三年级 · 度量几何学
根据图形写分数。

图形 $\mathrm{A}$ 占大正方形的 ( ) , 图形 $\mathrm{B}$ 占大正方形的 ( ), 图形 $\mathrm{C}$ 占大正方形的 (

图形 D 占大正方形的(
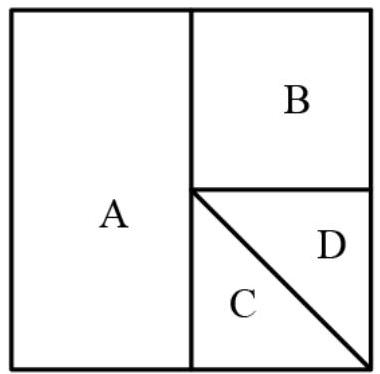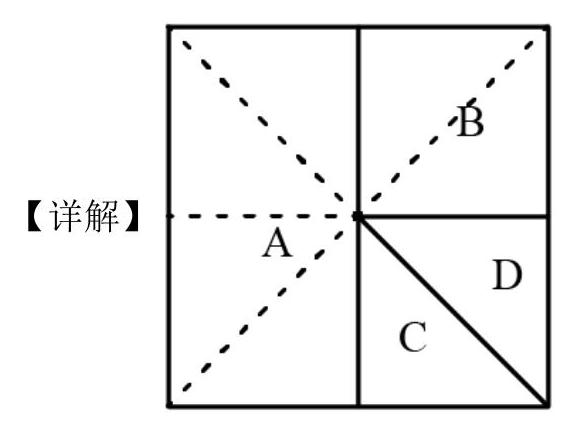
答案: $\quad \frac{4}{8} / \frac{2}{4} / \frac{1}{2} \quad \frac{2}{8} / \frac{1}{4} \quad \frac{1}{8} \quad \frac{1}{8}$

【分析】根据对分数的初步认识可知, 分母表示平均分的总份数, 分子表示取其中的份数, 依此填空。

由此可知, A 占了 2 等份中的 1 份, 或 4 等份中的 2 份, 或 8 等份中的 4 份; B 占了 4 等份中的 1 份,或 8 等份中的 2 份; C、D 各占了 8 等份中的 1 份, 因此填空如下:图形 $\mathrm{A}$ 占大正方形的 $\frac{4}{8}$ (或 $\frac{2}{4}$ 或 $\frac{1}{2}$ ), 图形 $\mathrm{B}$ 占大正方形的 $\frac{2}{8}$ (或 $\frac{1}{4}$ ), 图形 $\mathrm{C}$ 占大正方形的 $\frac{1}{8}$,图形 D 占大正方形的 $\frac{1}{8}$ 。

【点睛】此题考查的是对分数的初步认识, 先计算出这个正方形被平均分的份数, 是解答此题的关键。